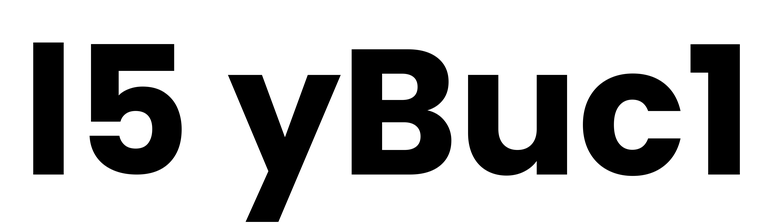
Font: Poppins-Bold